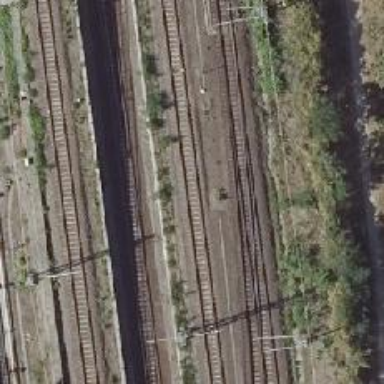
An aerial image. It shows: Railway signal.